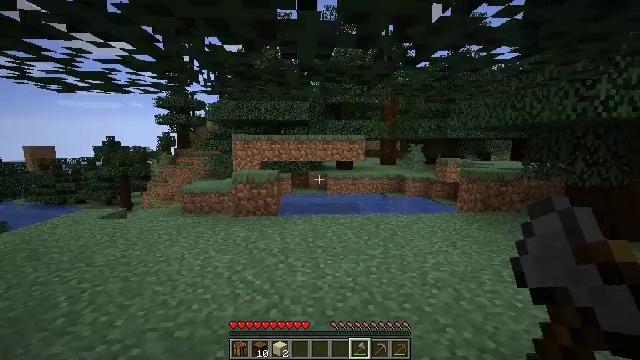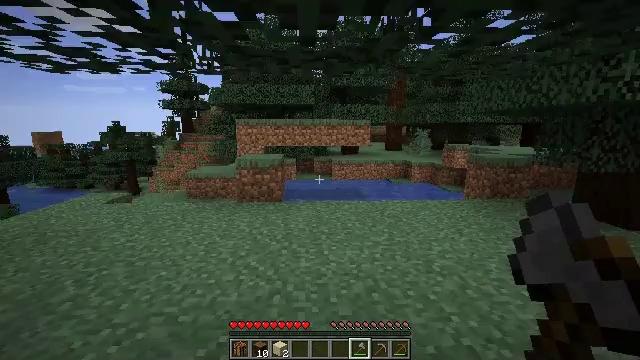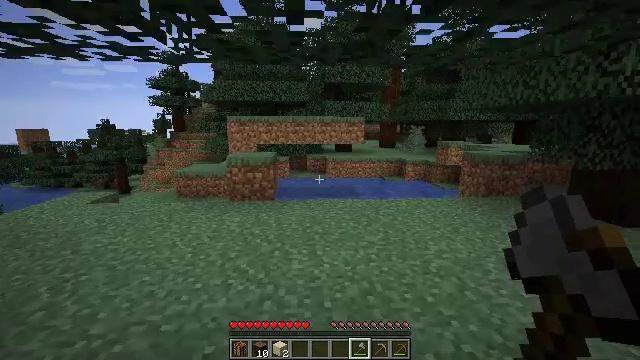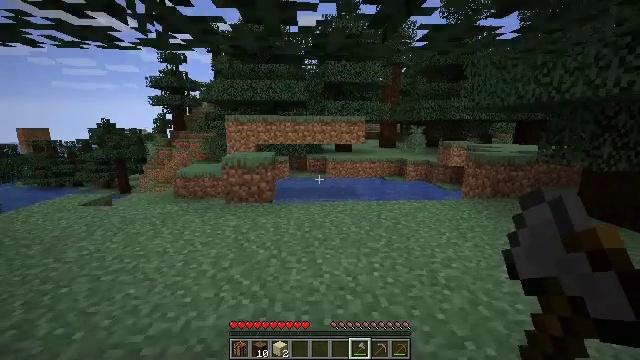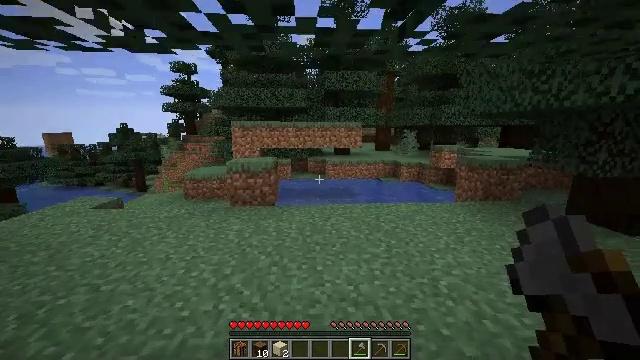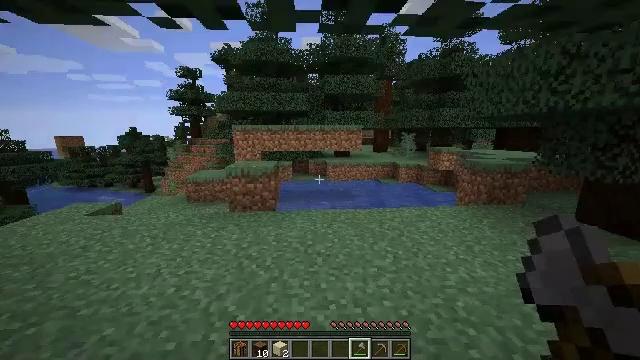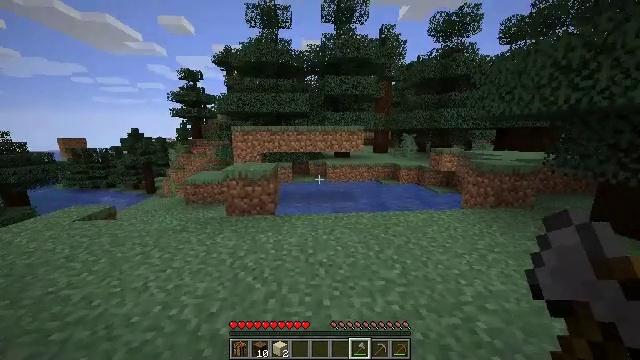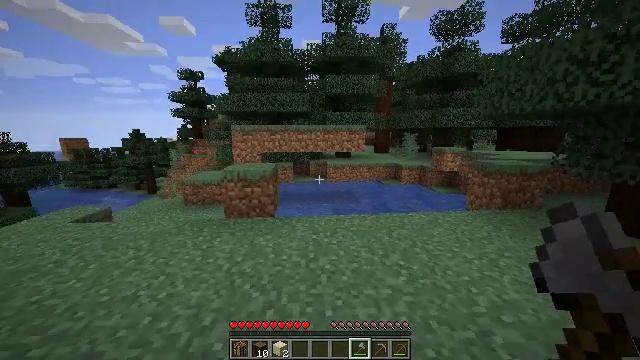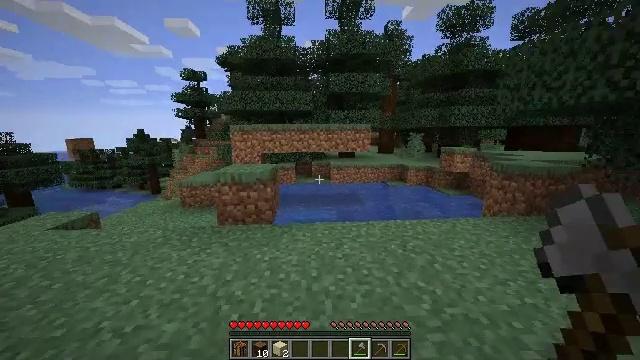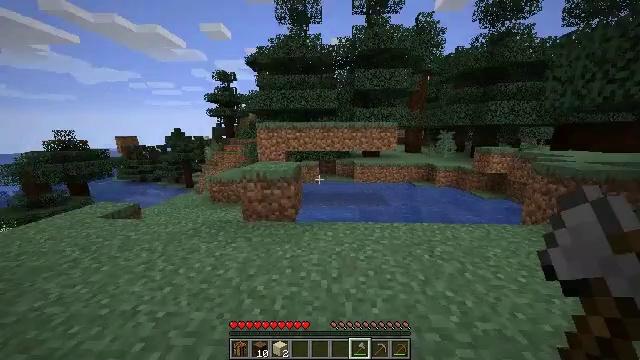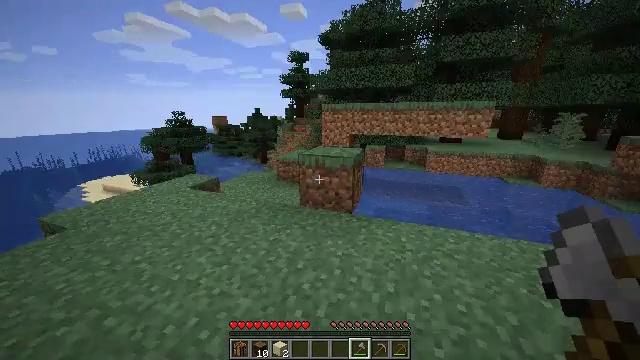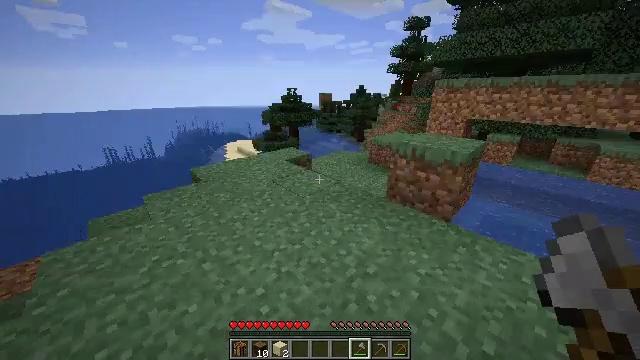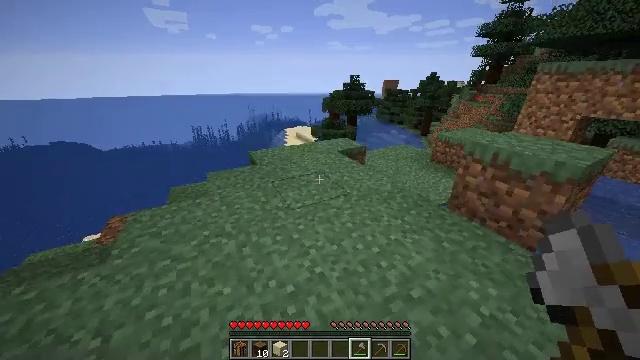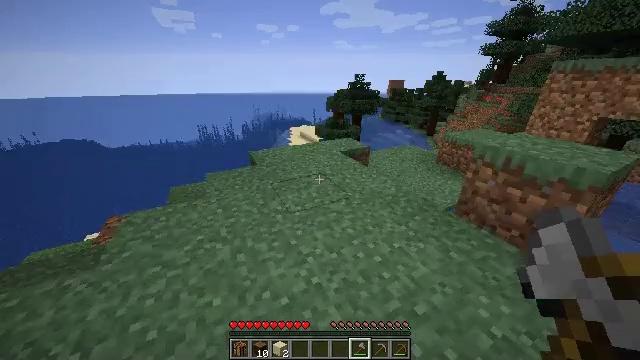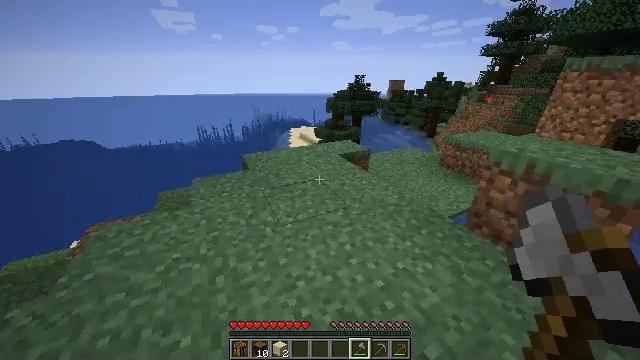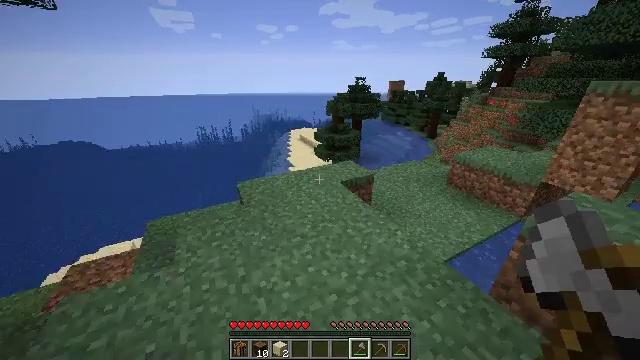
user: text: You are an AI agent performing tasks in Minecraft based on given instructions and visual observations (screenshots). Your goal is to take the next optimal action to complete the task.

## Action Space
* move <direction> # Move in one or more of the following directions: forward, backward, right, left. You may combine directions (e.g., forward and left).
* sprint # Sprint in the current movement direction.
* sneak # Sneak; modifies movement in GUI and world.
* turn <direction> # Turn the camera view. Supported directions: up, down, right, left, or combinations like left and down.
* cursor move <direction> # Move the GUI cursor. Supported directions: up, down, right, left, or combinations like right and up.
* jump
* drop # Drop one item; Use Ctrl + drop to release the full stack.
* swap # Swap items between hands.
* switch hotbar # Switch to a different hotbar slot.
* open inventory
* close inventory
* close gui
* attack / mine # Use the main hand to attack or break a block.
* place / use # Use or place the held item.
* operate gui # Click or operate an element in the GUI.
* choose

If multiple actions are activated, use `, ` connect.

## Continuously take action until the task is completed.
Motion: motion action
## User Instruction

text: Mine sand by the water.
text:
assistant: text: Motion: move forward, turn left and down
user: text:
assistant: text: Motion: move forward, sprint, turn right
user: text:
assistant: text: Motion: move forward, sprint
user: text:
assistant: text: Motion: move forward, sprint
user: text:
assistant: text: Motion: move forward, sprint
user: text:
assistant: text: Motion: move forward, sprint
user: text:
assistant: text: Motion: move forward, sprint
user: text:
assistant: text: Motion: move forward, sprint
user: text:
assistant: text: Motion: move forward, sprint, turn left
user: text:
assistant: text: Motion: move forward, sprint, turn left and down
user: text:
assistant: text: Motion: move forward, sprint, turn left and down
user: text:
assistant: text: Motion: move forward, sprint, turn left and down
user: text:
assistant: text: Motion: move forward, sprint, turn left
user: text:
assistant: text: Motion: move forward, sprint
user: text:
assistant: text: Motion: move forward, sprint, jump
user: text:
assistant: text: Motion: move forward, sprint, jump
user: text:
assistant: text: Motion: move forward, sprint, jump
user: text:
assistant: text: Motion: move forward, sprint, jump
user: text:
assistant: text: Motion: move forward, sprint
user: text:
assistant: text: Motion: move forward, sprint
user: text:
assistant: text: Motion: move forward, sprint
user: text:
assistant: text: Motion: move forward, sprint
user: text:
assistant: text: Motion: move forward, sprint, turn down
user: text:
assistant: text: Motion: move forward, sprint, turn left and down
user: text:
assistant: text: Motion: move forward, sprint, turn left and down
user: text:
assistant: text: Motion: move forward, sprint, turn left and down
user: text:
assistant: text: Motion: move forward, sprint, turn left
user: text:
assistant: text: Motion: move forward, sprint, turn left
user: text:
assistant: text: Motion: move forward, sprint, turn left
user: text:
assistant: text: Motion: move forward, sprint